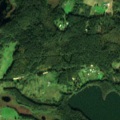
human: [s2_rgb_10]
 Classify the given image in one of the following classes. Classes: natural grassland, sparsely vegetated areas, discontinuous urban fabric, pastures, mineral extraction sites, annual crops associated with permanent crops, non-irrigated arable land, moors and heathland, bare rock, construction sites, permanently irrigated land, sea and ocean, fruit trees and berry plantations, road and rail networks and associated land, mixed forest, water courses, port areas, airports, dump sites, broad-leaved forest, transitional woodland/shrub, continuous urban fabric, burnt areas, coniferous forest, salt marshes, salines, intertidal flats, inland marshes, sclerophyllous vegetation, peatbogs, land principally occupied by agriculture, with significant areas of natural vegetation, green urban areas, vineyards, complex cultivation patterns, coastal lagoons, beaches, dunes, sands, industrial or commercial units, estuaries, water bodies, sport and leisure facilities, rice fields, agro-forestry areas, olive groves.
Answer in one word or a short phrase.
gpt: complex cultivation patterns, land principally occupied by agriculture, with significant areas of natural vegetation, coniferous forest, mixed forest, inland marshes, water bodies